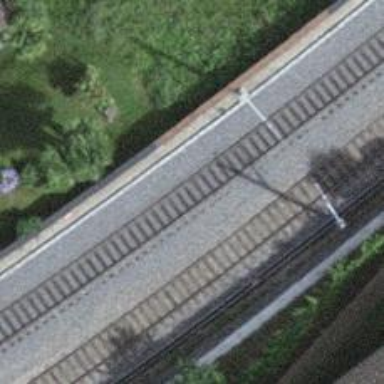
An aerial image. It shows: Single-track electrified railway with contact line.